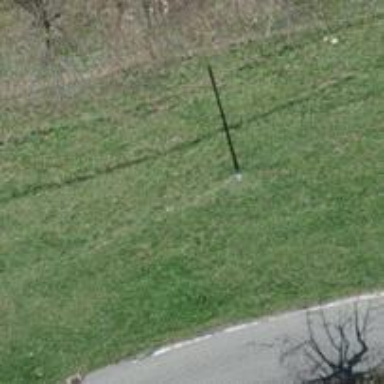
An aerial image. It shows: Minor power line.